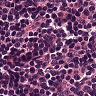
Metastatic tissue present: no